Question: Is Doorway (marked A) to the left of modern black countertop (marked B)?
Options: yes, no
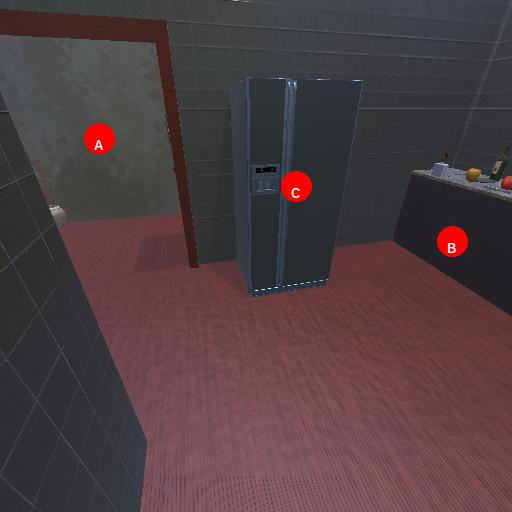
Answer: yes